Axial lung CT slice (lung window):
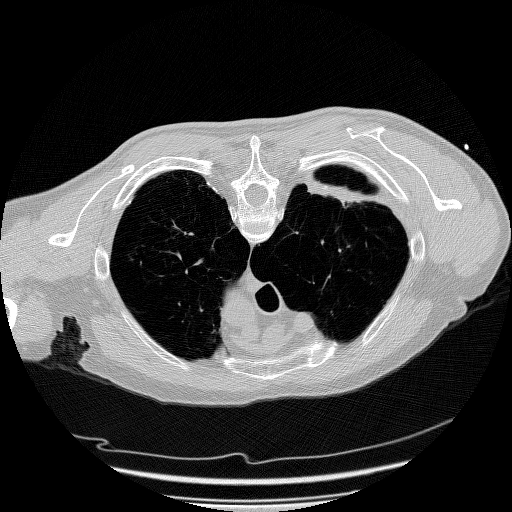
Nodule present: no